Question: '''
for (int i=0; i < 3; i++) {
lotteryNumber = (int)(Math.random()*10);
System.out.print(lotteryNumber);
lotteryNumberFinal = Integer.toString(lotteryNumber);
}
System.out.println(lotteryNumberFinal);
'''
I'm trying to figure out how to turn the 3 random numbers into strings and then be able to substring out each one to a different variable, but my string is always only being set to the last random number rather then all three.
Here's a pic of what I mean:

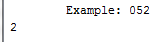
Answer: Easiest way to do it:
'''
lotteryNumberFinal = "";
for(int i=0; i < 3; i++) {
lotteryNumber = (int)(Math.random()*10);
System.out.print(lotteryNumber);
lotteryNumberFinal += lotteryNumber;
}
System.out.println(lotteryNumberFinal);
'''
Notice that now you don't need to do the Integer.toString conversion, since the int will be coerced to String representation when you cat it onto another String.
You can then use substring to get the individual numbers if you want... but an array would be the right way to do it.